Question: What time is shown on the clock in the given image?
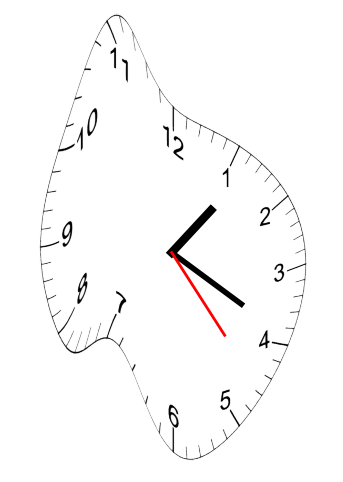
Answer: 01:19:23